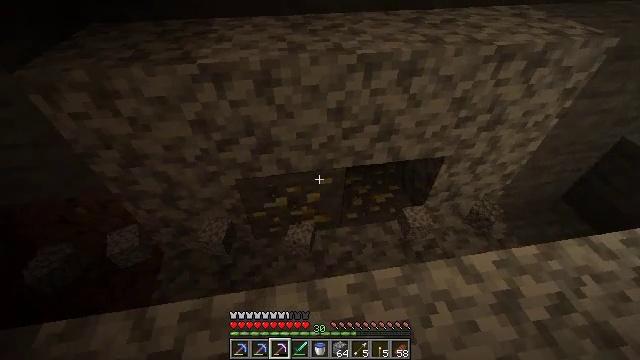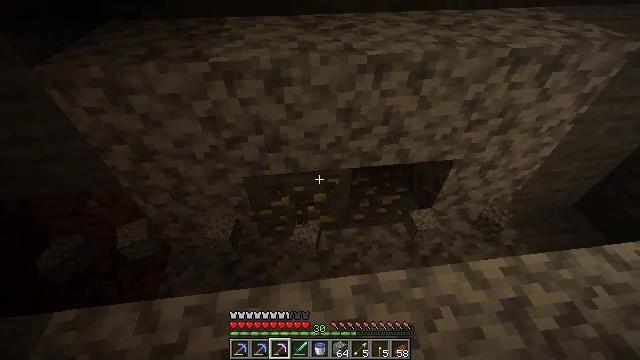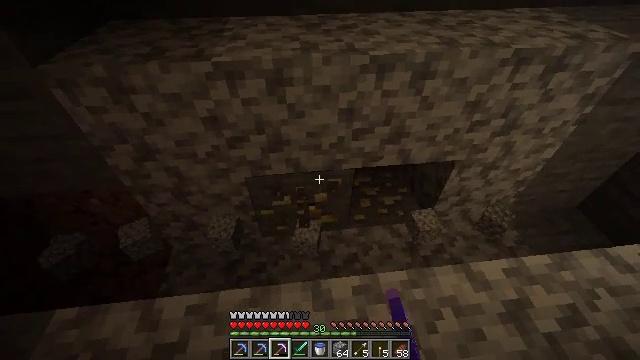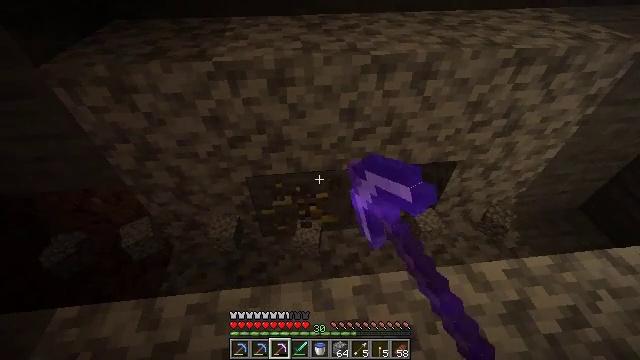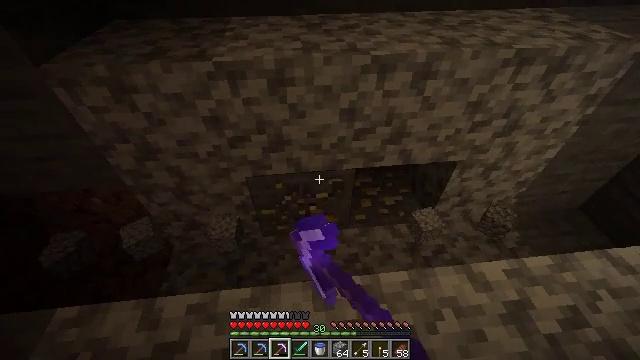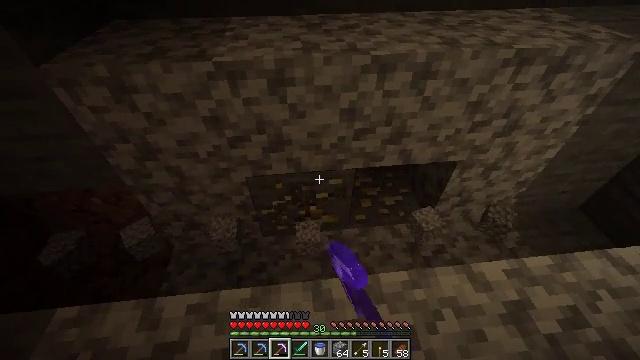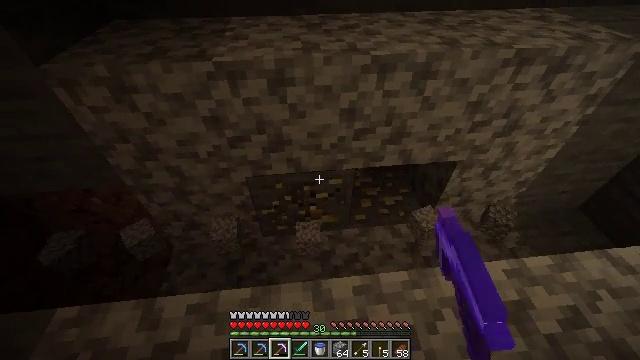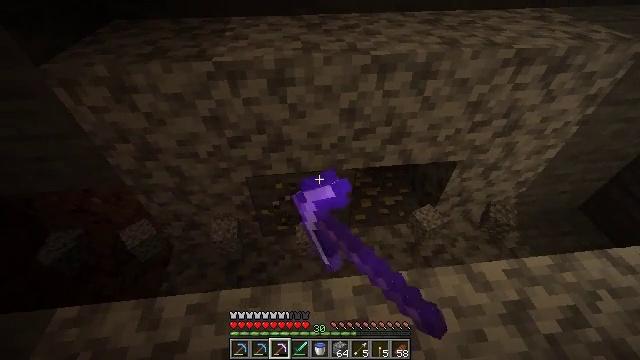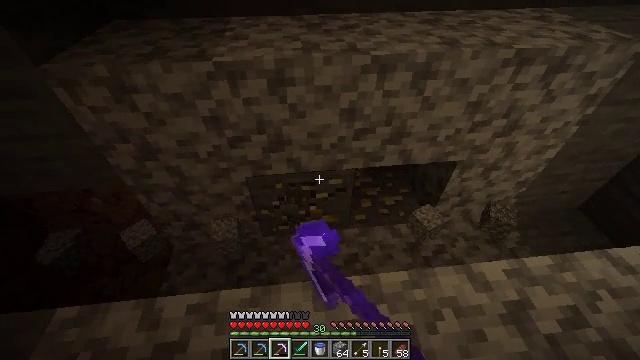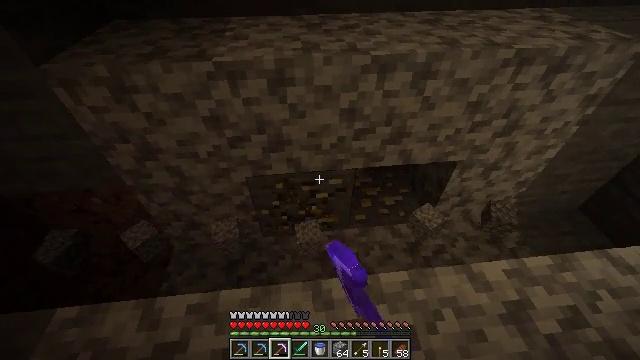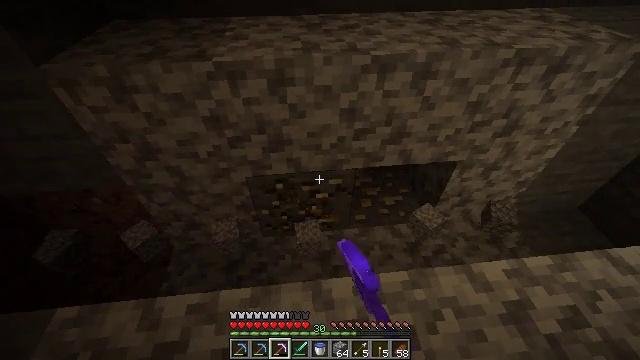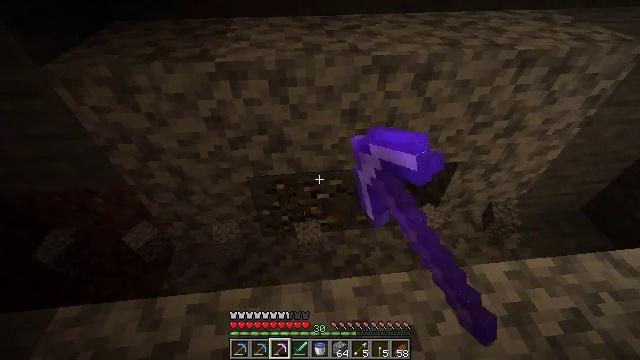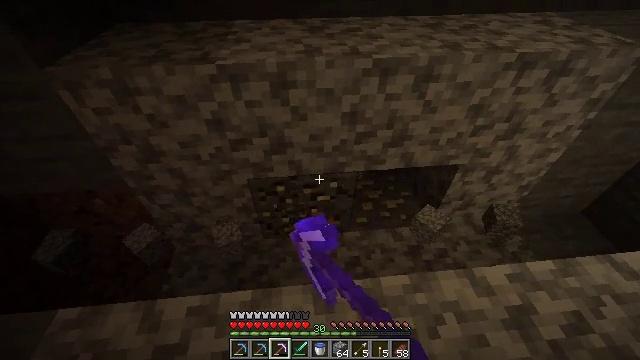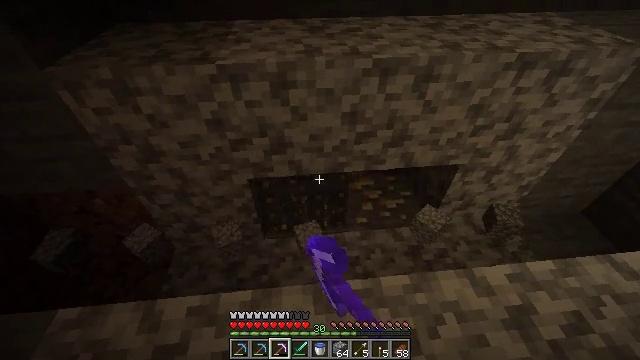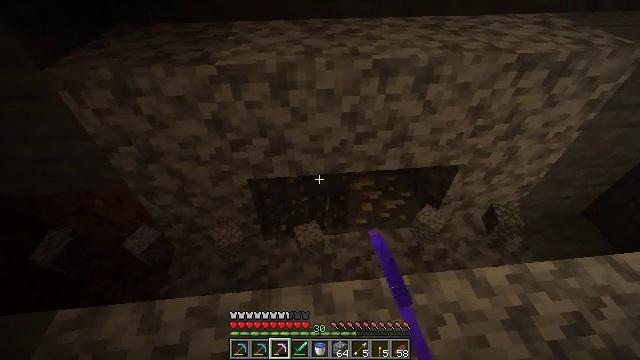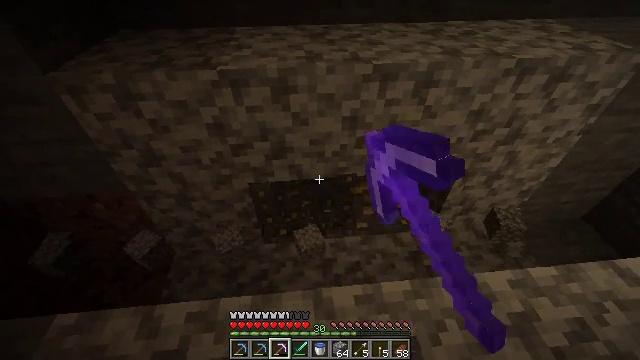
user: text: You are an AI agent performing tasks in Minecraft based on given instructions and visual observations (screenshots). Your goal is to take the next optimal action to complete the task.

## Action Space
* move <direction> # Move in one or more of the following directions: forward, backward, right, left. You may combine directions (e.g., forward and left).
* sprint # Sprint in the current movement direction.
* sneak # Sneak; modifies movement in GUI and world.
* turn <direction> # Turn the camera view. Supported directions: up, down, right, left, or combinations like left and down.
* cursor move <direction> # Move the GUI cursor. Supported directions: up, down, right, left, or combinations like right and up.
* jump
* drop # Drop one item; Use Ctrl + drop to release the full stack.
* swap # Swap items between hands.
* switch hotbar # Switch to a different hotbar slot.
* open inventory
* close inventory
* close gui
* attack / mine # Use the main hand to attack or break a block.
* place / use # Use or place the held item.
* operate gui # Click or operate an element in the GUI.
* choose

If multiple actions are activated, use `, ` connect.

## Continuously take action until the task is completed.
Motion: motion action
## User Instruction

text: Collect gold ore for smelting.
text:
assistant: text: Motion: turn left, attack / mine
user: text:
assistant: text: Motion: attack / mine
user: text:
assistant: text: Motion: attack / mine
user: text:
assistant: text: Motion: attack / mine
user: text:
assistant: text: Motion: attack / mine
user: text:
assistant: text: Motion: attack / mine
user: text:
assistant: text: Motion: attack / mine
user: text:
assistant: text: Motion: attack / mine
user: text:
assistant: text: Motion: attack / mine
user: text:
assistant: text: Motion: attack / mine
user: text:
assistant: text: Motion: attack / mine
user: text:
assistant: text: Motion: attack / mine
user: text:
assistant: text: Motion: attack / mine
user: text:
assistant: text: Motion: attack / mine
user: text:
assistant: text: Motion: attack / mine
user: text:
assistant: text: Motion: attack / mine
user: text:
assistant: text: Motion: attack / mine
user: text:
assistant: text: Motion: attack / mine